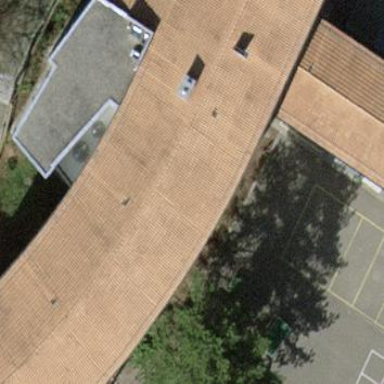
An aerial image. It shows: School building.